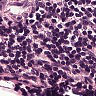
Metastatic tissue present: no